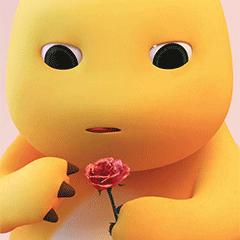
Label: nailong